【题型】证明题　【知识点】解析几何　【难度】hard
已知双曲线 $C: \frac{x^2}{a^2} - \frac{y^2}{b^2} = 1 \ (a > 0, b > 0)$ 的右焦点 $F(2,0)$ 到 $C$ 的一条渐近线的距离为 $\sqrt{3}$ .

(1) 求 $C$ 的方程；

(2) 设点 $P$ 在 $C$ 的右支上，过点 $P$ 作圆 $O: x^2 + y^2 = \frac{3}{2}$ 的两条切线，一条与 $C$ 的左支交于点 $M$ ，另一条与 $C$ 的右支交于点 $N$ （异于点 $P$ ）.

(i) 证明：$OM \perp OP$ ；

(ii) 当 $\triangle PMN$ 的面积最小时，求直线 $PM$ 和直线 $PN$ 的方程 .
【解答】
【答案】 (1) $x^2 - \frac{y^2}{3} = 1$

(2) (i) 证明见解析； (ii) $y = \pm \frac{\sqrt{6}}{2}, x = \frac{\sqrt{6}}{2}$

【分析】 (1) 由点到直线距离公式结合题意可得 $\begin{cases} a^2 = 1 \\ b^2 = 3 \end{cases}$ ，据此可得答案；

(2) (i) 设切线 $PM$ 的方程为 $y = kx + m$ ，由圆心 $O$ 到切线 $PM$ 的距离 $d = \sqrt{\frac{3}{2}}$ ，可得 $2m^2 = 3(k^2 + 1)$ ，再将切线方程与双曲线方程联立，由韦达定理结合 $2m^2 = 3(k^2 + 1)$ 可得 $\vec{OP} \cdot \vec{OM} = x_1x_2 + y_1y_2 = 0$ ，据此可完成证明；

(ii) 方法 1，注意到 $S = \frac{\sqrt{6}}{2}|PM|$ ，由 (i) 可得 $|PM| = \sqrt{6 \left| 1 + \frac{16k^2}{(3-k^2)^2} \right|}$ ，据此可得答案；

方法 2，设切线 $PM$ 与圆 $O$ 的切点为 $D, \angle PMO = \theta$ ，则可得 $S = \frac{3}{\sin 2\theta}$ ，据此可得答案；

方法 3，由题可得 $S = 2S_{\triangle POM} = |OM||OP|$ ，又设切线 $PM$ 与圆 $O$ 的切点为 $D, \angle PMO = \theta$ ，由 $|OM| = \frac{\sqrt{6}}{2\sin \theta}, |OP| = \frac{\sqrt{6}}{2\cos \theta}$ ，结合 $\sin^2 \theta + \cos^2 \theta = 1$ ，可得 $\frac{1}{|OM|^2} + \frac{1}{|OP|^2} = \frac{2}{3}$ ，由基本不等式可得 $|OM||OP| \ge 3$ ，据此可得答案.

【详解】 (1) 解：由于双曲线 $C$ 的右焦点为 $F(2,0)$ ，所以 $a^2 + b^2 = 4$ .

双曲线 $C$ 的渐近线方程为 $y = \pm \frac{b}{a}x$ ，即 $bx \pm ay = 0$ .

由于点 $F(2,0)$ 到 $C$ 的一条渐近线的距离为 $\sqrt{3}$ ，则 $\frac{|2b|}{\sqrt{b^2 + a^2}} = \sqrt{3}$ .

解得 $\begin{cases} a^2 = 1 \\ b^2 = 3 \end{cases}$ ，所以 $C$ 的方程为 $x^2 - \frac{y^2}{3} = 1$ .

(2) (i) 证明：显然圆 $O$ 的切线 $PM$ 的斜率存在，设切线 $PM$ 的方程为 $y = kx + m$ ，

由于切线 $PM$ 不平行 $C$ 的渐近线，则 $k \neq \pm \sqrt{3}$ .

由圆心 $O$ 到切线 $PM$ 的距离 $d = \frac{|m|}{\sqrt{k^2 + 1}} = \sqrt{\frac{3}{2}}$ ，得 $2m^2 = 3(k^2 + 1)$ .

由 $\begin{cases} y = kx + m \\ x^2 - \frac{y^2}{3} = 1 \end{cases}$ 消去 $y$ 得 $(3 - k^2)x^2 - 2kmx - m^2 - 3 = 0$ ，

由题意知 $\Delta > 0$ . 设 $P(x_1, y_1), M(x_2, y_2)$ ，

则 $x_1 + x_2 = \frac{2km}{3 - k^2}, x_1x_2 = -\frac{m^2 + 3}{3 - k^2}$ ，

而 $y_1y_2 = (kx_1 + m)(kx_2 + m) = k^2x_1x_2 + km(x_1 + x_2) + m^2 = \frac{2m^2 - (3k^2 + 3)}{3 - k^2} = 0$ ，

则 $\vec{OP} \cdot \vec{OM} = x_1x_2 + y_1y_2 = 0$ .

所以 $OM \perp OP$ ，即 $OM \perp OP$ .

(ii) 解法 1：由 (i) 同理可得 $ON \perp OP$ ，所以 $M, O, N$ 三点共线 .

则 $\triangle PMN$ 的面积 $S = 2S_{\triangle POM}$ .

设切线 $PM$ 与圆 $O$ 的切点为 $D$ ，则 $|OD| = \frac{\sqrt{6}}{2}$ ，

$S = 2S_{\triangle POM} = |OD||PM| = \frac{\sqrt{6}}{2}|PM|$ .

由 (i) 得 $|PM| = \sqrt{(1 + k^2)[(x_1 + x_2)^2 - 4x_1x_2]} = \sqrt{6 \left| 1 + \frac{16k^2}{(3-k^2)^2} \right|}$ .

当 $k = 0$ 时，$|PM|_{\min} = \sqrt{6}, S_{\min} = 3$ .

此时，直线 $PM$ 平行 $x$ 轴，则 $M, P$ 的纵坐标绝对值为圆 $O$ 的半径 .

得点 $P$ 的坐标为 $\left( \frac{\sqrt{6}}{2}, \pm \frac{\sqrt{6}}{2} \right)$ ，

所以直线 $PM$ 的方程为 $y = \pm \frac{\sqrt{6}}{2}$ ，直线 $PN$ 的方程为 $x = \frac{\sqrt{6}}{2}$ .

解法 2：由 (i) 同理可得 $ON \perp OP$ ，所以 $M, O, N$ 三点共线 .

则 $\triangle PMN$ 的面积 $S = 2S_{\triangle POM} = |OM||OP|$ .

设切线 $PM$ 与圆 $O$ 的切点为 $D, \angle PMO = \theta$ ，

则 $|OD| = \frac{\sqrt{6}}{2}, \angle MPO = \frac{\pi}{2} - \theta$ .

在 $Rt\triangle ODM$ 中，$|OM| = \frac{|OD|}{\sin \theta} = \frac{\sqrt{6}}{2\sin \theta}$ ，

在 $Rt\triangle ODP$ 中，$|OP| = \frac{|OD|}{\sin(\frac{\pi}{2} - \theta)} = \frac{\sqrt{6}}{2\cos \theta}$ ，

则 $S = |OM||OP| = \frac{6}{4\sin \theta \cos \theta} = \frac{3}{\sin 2\theta}$ ，

当 $\theta = \frac{\pi}{4}$ 时，$S_{\min} = 3$ ，即 $\triangle PMN$ 的面积 $S$ 的最小值为 3 .

此时，直线 $PM$ 平行 $x$ 轴，则 $M, P$ 的纵坐标绝对值为圆 $O$ 的半径 .

得点 $P$ 的坐标为 $\left( \frac{\sqrt{6}}{2}, \pm \frac{\sqrt{6}}{2} \right)$ ，

所以直线 $PM$ 的方程为 $y = \pm \frac{\sqrt{6}}{2}$ ，直线 $PN$ 的方程为 $x = \frac{\sqrt{6}}{2}$ .

解法 3：由 (i) 同理可得 $ON \perp OP$ ，所以 $M, O, N$ 三点共线 .

则 $\triangle PMN$ 的面积 $S = 2S_{\triangle POM} = |OM||OP|$ .

设切线 $PM$ 与圆 $O$ 的切点为 $D, \angle PMO = \theta$ ，

则 $|OD| = \frac{\sqrt{6}}{2}, \angle MPO = \frac{\pi}{2} - \theta$ .

在 $Rt\triangle ODM$ 中，$\sin \theta = \frac{|OD|}{|OM|} = \frac{\sqrt{6}}{2|OM|}$ ，

在 $Rt\triangle ODP$ 中，$\sin(\frac{\pi}{2} - \theta) = \cos \theta = \frac{|OD|}{|OP|} = \frac{\sqrt{6}}{2|OP|}$ ，

由于 $\sin^2 \theta + \cos^2 \theta = 1$ ，则 $\frac{3}{2|OM|^2} + \frac{3}{2|OP|^2} = 1$ ，

即 $\frac{1}{|OM|^2} + \frac{1}{|OP|^2} = \frac{2}{3}$ .

根据基本不等式得 $\frac{2}{3} = \frac{1}{|OM|^2} + \frac{1}{|OP|^2} \ge \frac{2}{|OM||OP|}$ ，

得 $|OM||OP| \ge 3$ ，则 $S = |OM||OP| \ge 3$ ，即 $\triangle PMN$ 的面积 $S$ 的最小值为 3 .

当且仅当 $|OM| = |OP|$ 等号成立，

根据双曲线的对称性知，直线 $PM$ 平行 $x$ 轴，则 $M, P$ 的纵坐标绝对值为圆 $O$ 的半径 .

得点 $P$ 的坐标为 $\left( \frac{\sqrt{6}}{2}, \pm \frac{\sqrt{6}}{2} \right)$ ，

所以直线 $PM$ 的方程为 $y = \pm \frac{\sqrt{6}}{2}$ ，直线 $PN$ 的方程为 $x = \frac{\sqrt{6}}{2}$ .

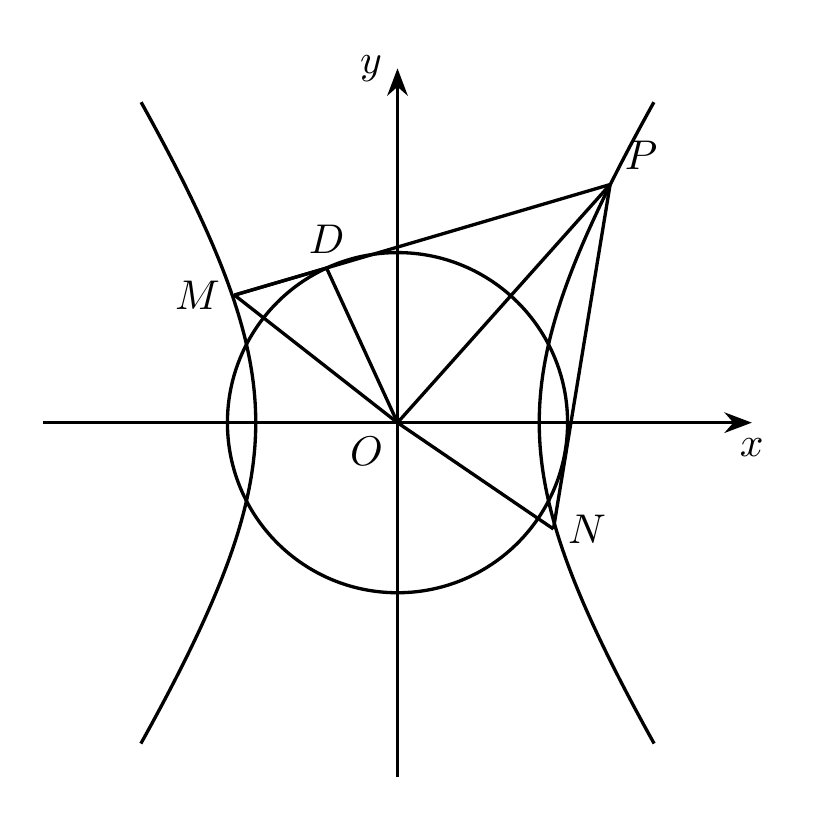